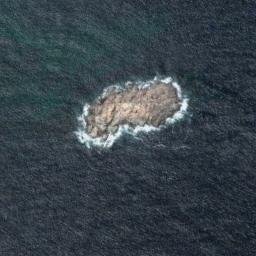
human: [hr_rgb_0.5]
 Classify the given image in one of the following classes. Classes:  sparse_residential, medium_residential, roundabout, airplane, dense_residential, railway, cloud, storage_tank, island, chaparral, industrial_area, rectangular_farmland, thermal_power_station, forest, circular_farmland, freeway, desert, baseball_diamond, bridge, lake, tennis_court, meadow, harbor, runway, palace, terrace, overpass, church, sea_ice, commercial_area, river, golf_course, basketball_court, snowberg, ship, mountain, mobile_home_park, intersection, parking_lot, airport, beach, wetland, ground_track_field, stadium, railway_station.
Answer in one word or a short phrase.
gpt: island